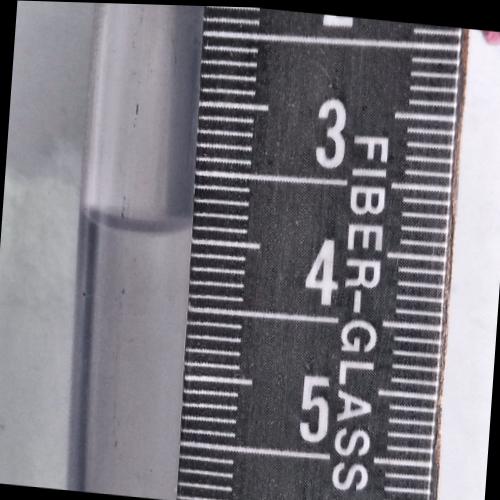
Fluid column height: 3.9 cm